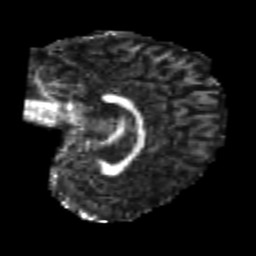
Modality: FA
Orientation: sagittal
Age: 21
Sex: female
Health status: healthy
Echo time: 0.074 s